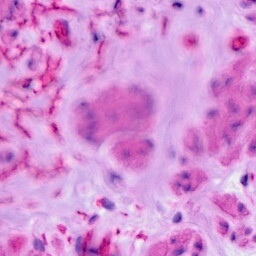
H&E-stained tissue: Ovarian